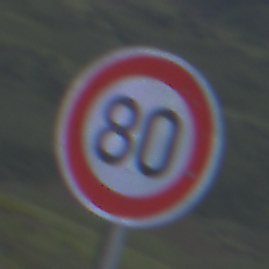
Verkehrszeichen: Geschwindigkeit80
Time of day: SunriseSunset
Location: Outdoor (Nature)
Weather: PartlyCloudy
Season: NotSpecified
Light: Natural